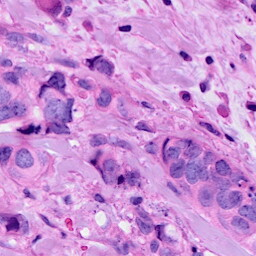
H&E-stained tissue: Breast